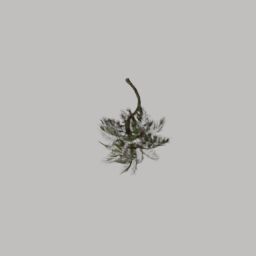
Label: nature